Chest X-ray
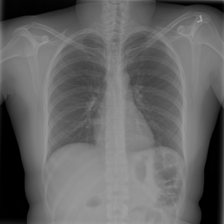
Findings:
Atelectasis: negative
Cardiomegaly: negative
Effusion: negative
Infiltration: negative
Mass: negative
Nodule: negative
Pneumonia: negative
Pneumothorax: negative
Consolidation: negative
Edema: negative
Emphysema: negative
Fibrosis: negative
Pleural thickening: negative
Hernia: negative